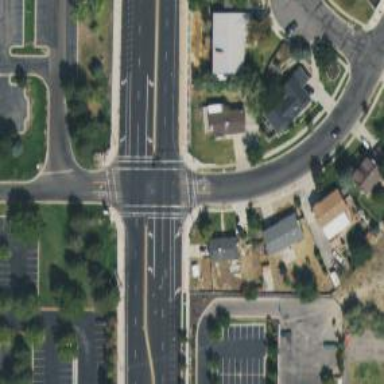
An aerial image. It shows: Marked crossing on the road.